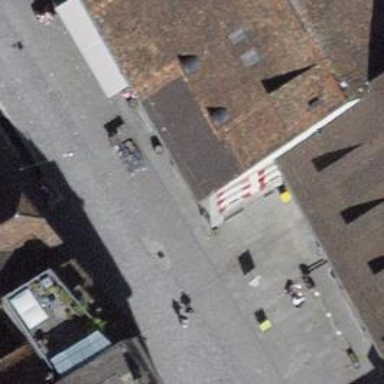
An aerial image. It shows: Clothing store.